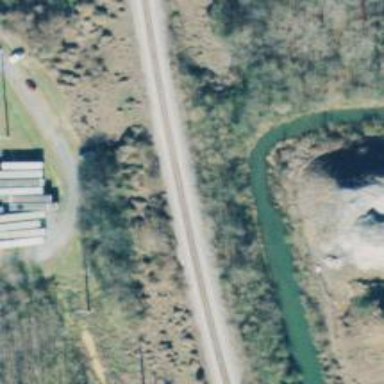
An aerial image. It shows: Railway track.